Interaction volume radius: 5 \u00c5
Interaction volume height: 15 \u00c5
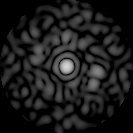
Disorder parameter: 0.8764